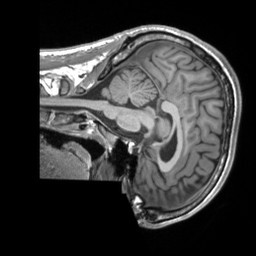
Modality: T1w
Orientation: sagittal
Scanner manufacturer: siemens
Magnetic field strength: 3 T
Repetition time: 2.3 s
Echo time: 0.00207 s